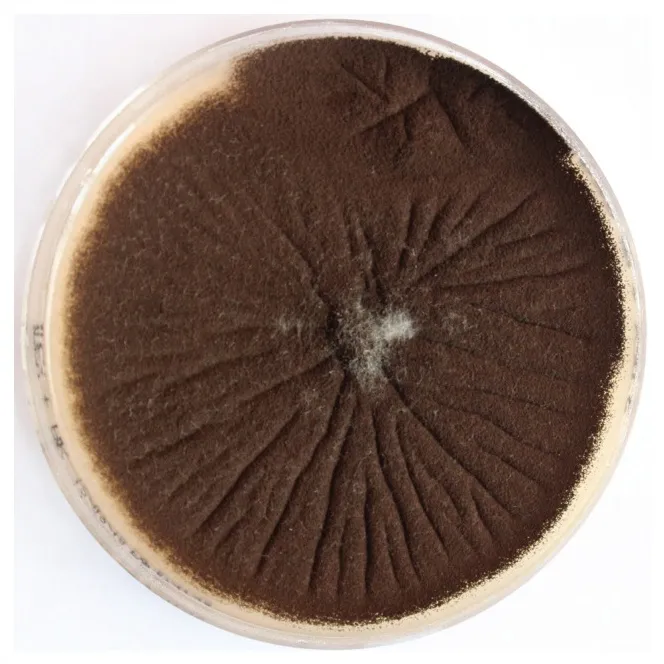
Characteristic black sporing heads of Aspergillus niger covering white mycelium macroscopically, grown at 35. C on Sabouraud Dextrose media with amikacin.
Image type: radiology (ct)